Interaction volume radius: 10 \u00c5
Interaction volume height: 25 \u00c5
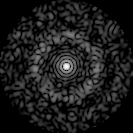
Disorder parameter: 0.8711